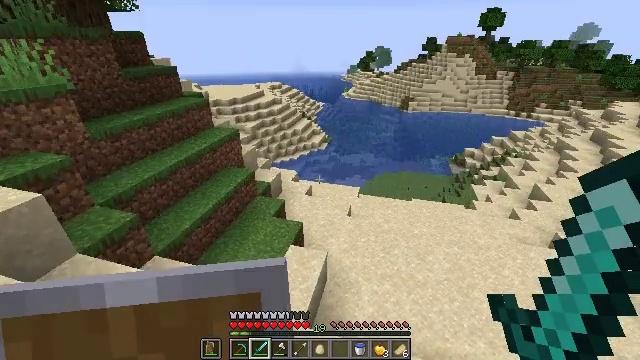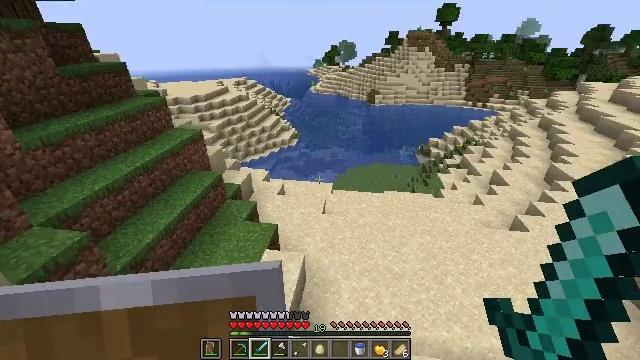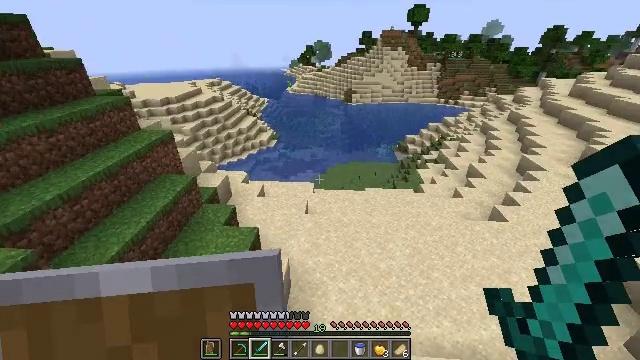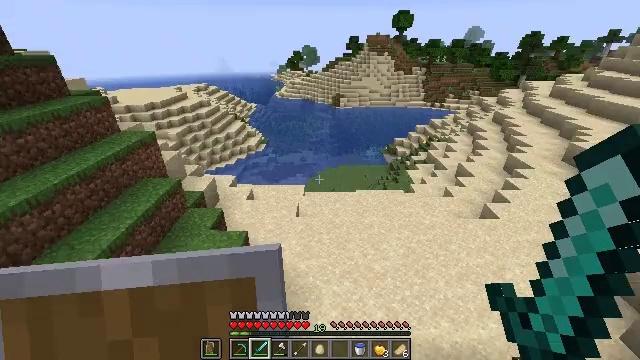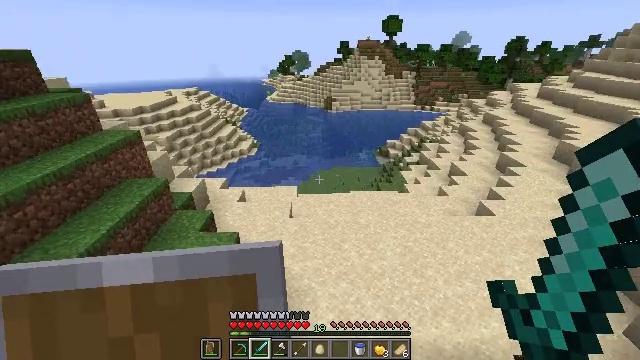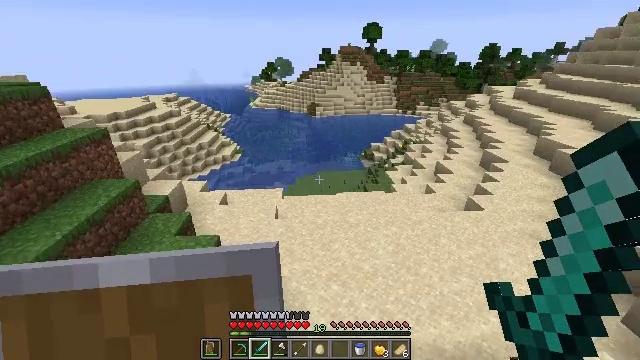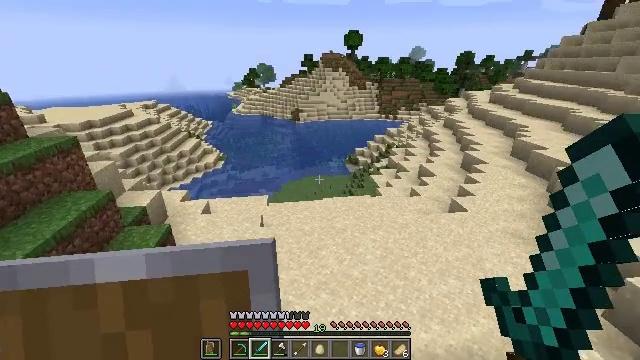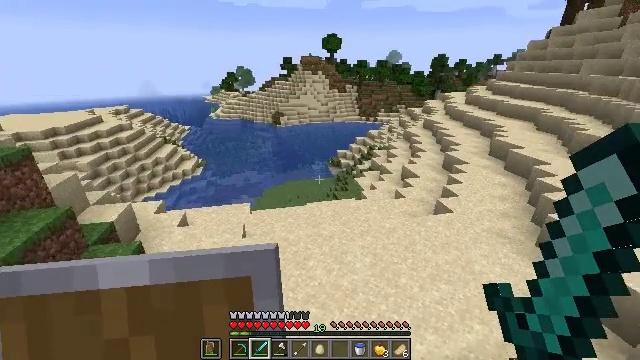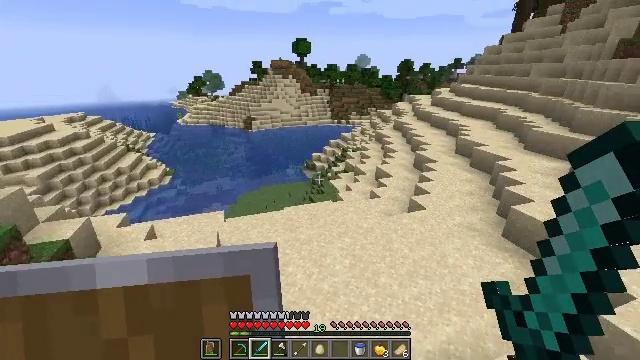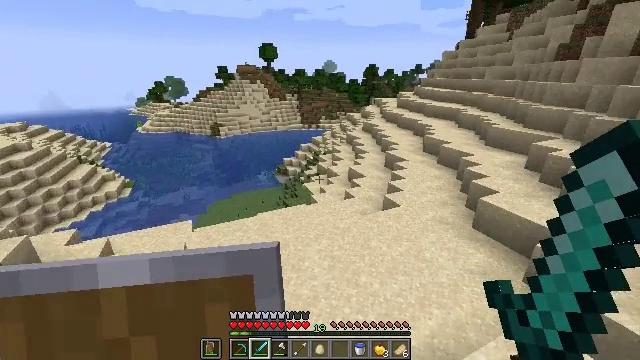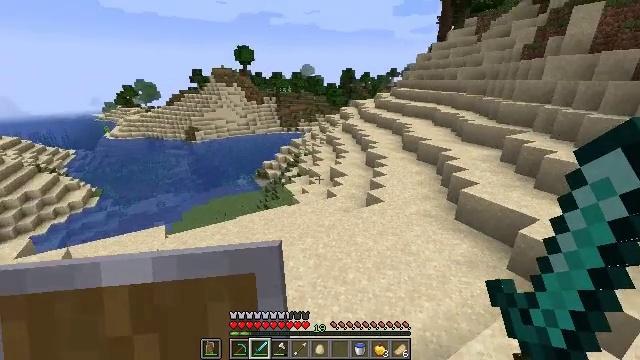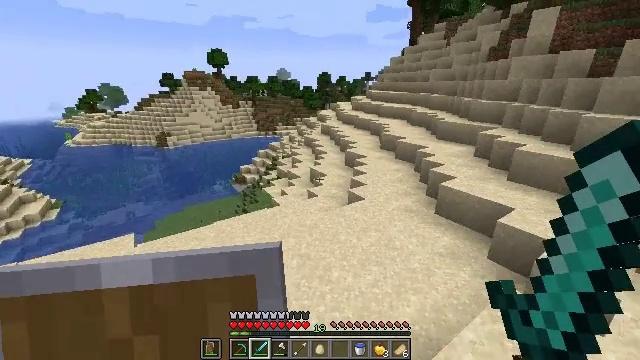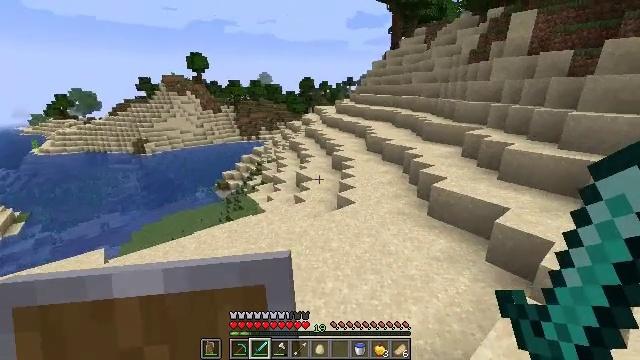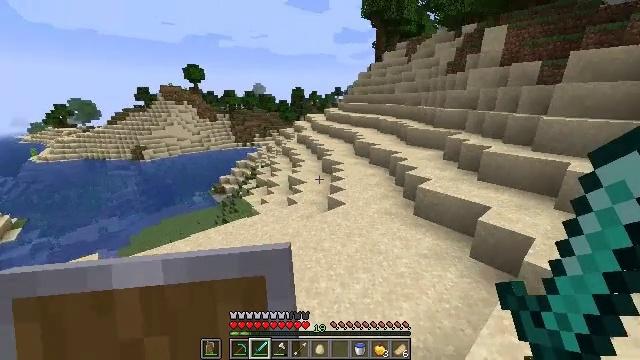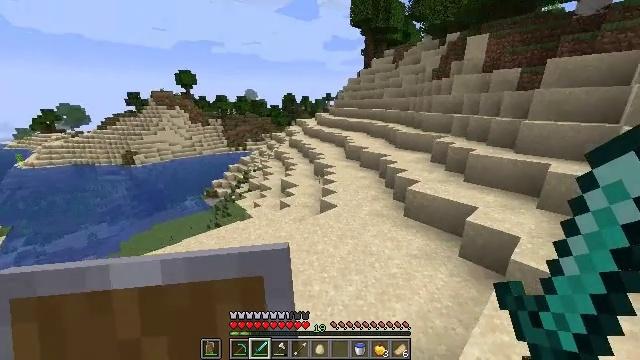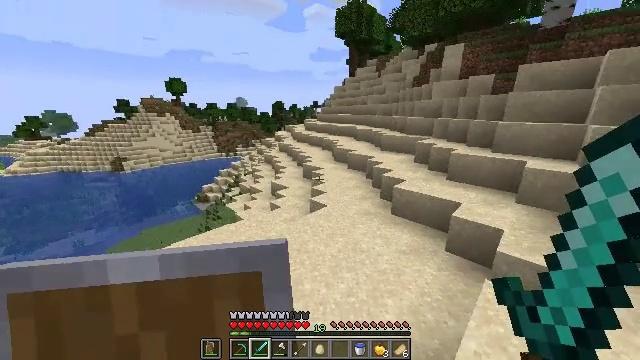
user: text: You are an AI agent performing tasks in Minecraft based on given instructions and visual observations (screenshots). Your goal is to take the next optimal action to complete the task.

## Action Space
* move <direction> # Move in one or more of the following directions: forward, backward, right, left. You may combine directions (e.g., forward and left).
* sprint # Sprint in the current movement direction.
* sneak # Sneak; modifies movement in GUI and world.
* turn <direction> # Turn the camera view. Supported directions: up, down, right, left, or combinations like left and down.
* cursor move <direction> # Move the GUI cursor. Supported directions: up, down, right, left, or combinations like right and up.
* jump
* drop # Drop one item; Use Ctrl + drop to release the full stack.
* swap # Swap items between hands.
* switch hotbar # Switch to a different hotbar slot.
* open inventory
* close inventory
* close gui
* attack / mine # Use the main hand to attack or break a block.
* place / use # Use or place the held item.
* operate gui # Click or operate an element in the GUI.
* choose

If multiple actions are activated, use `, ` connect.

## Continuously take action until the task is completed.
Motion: motion action
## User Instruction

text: Collect some oak leaves.
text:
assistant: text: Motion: move forward, turn right and down
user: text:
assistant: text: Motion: move forward, turn right
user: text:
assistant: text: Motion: move forward, turn right
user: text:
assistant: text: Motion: move forward, turn right
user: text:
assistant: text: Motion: move forward, turn right and up
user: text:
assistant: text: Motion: move forward, turn right and up
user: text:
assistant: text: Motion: move forward, turn right
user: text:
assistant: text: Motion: move forward, turn right
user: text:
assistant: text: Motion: move forward, turn right and up
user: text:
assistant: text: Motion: move forward, turn right
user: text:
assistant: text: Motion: move forward, turn right
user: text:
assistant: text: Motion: move forward, sprint, turn right and up
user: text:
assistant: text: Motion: move forward, sprint, turn right
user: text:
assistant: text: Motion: move forward, sprint, turn right
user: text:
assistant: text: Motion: move forward, sprint, turn right
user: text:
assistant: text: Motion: move forward, sprint, turn right
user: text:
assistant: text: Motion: move forward, sprint, turn right
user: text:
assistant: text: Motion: move forward, sprint
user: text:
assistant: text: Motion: move forward, sprint, turn right
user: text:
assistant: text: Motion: move forward, sprint
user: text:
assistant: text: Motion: move forward, sprint
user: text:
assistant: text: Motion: move forward, sprint
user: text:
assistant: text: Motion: move forward, sprint, jump
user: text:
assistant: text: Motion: move forward, sprint, jump
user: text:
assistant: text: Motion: move forward, sprint, turn left, jump
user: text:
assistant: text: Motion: move forward, sprint, turn left, jump
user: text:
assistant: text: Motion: move forward, sprint, jump
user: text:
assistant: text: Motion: move forward, sprint, jump
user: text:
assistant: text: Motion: move forward, sprint, turn left and up, jump
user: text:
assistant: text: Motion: move forward, sprint, turn left and up, jump